Field crop: maize
Growth stage: 1
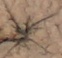
Species: lolium